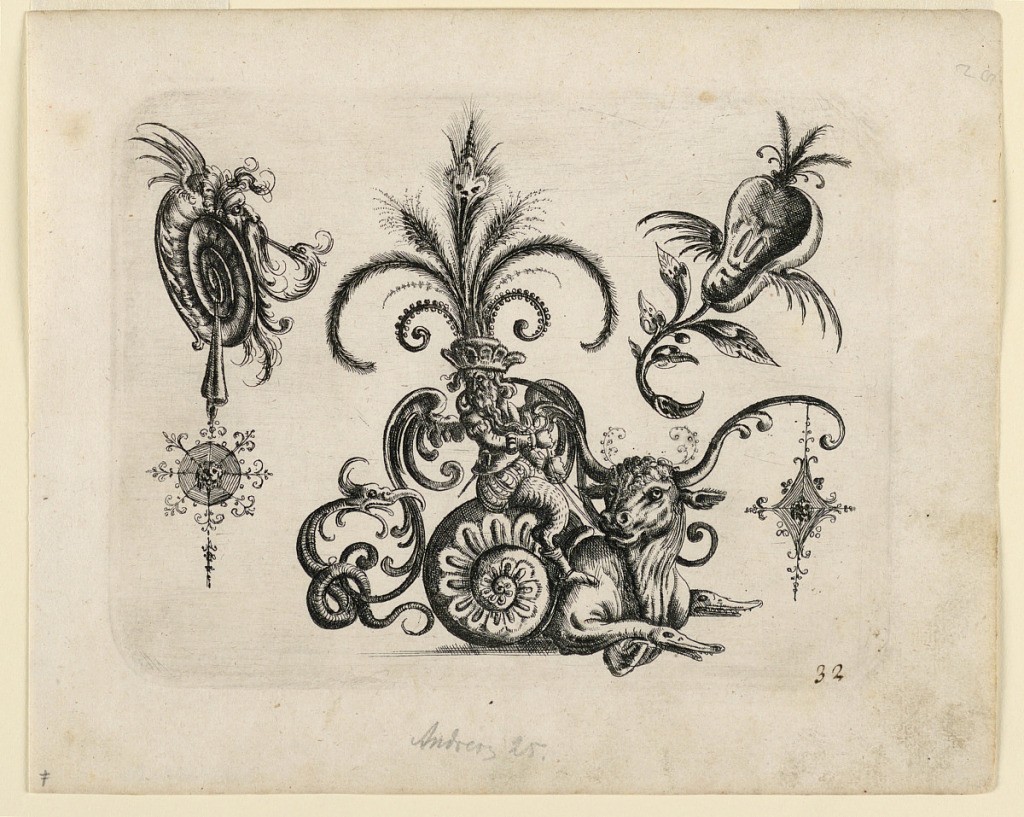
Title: Plate 32, from Neüw Grotteßken Buch (New Grotesque Book)
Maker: Christoph Jamnitzer, German, 1563 - 1618
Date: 1610
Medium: Engraving on laid paper
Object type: Print
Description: Ornamental design showing a winged and bearded figure, wearing a fanciful plumed hat, and riding on the back of a snail which terminates in an ox. Another snail form, left, and a bisected pear with a face, right.